Question: I'm trying to cross correlate two sets of data, by taking the fourier transform of both and multiplying the conjugate of the first fft with the second fft, before transforming back to time space. In order to test my code, I am comparing the output with the output of numpy.correlate. However, when I plot my code, (restricted to a certain window), it seems the two signals go in opposite directions/are mirrored about zero.
This is what my output looks like

My code:
'''
import numpy as np
import pyplot as plt
phl_data = np.sin(np.arange(0, 10, 0.1))
mlac_data = np.cos(np.arange(0, 10, 0.1))
N = phl_data.size
zeroes = np.zeros(N-1)
phl_data = np.append(phl_data, zeroes)
mlac_data = np.append(mlac_data, zeroes)
# cross-correlate x = phl_data, y = mlac_data:
# take FFTs:
phl_fft = np.fft.fft(phl_data)
mlac_fft = np.fft.fft(mlac_data)
# fft of cross-correlation
Cw = np.conj(phl_fft)*mlac_fft
#Cw = np.fft.fftshift(Cw)
# transform back to time space:
Cxy = np.fft.fftshift(np.fft.ifft(Cw))
times = np.append(np.arange(-N+1, 0, dt),np.arange(0, N, dt))
plt.plot(times, Cxy)
plt.xlim(-250, 250)
# test against convolving:
c = np.correlate(phl_data, mlac_data, mode='same')
plt.plot(times, c)
plt.show()
'''
(both data sets have been padded with N-1 zeroes)
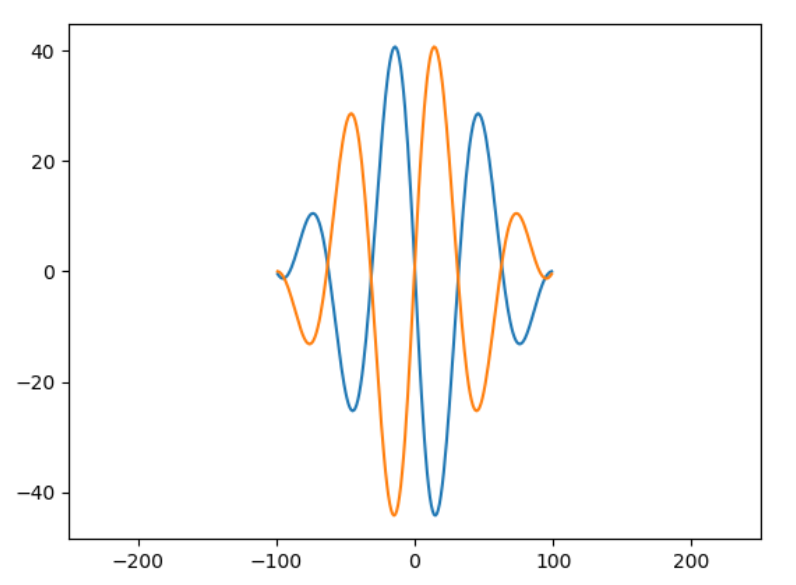
Answer: The <URL> explains this:
> This function computes the correlation as generally defined in signal processing texts:'''
c_{av}[k] = sum_n a[n+k] * conj(v[n])
'''
and:
>
### Notes
The definition of correlation above is not unique and sometimes correlation may be defined differently. Another common definition is:'''
c'_{av}[k] = sum_n a[n] conj(v[n+k])
'''
which is related to 'c_{av}[k]' by 'c'_{av}[k] = c_{av}[-k]'.
Thus, there is not a unique definition, and the two common definitions lead to a reversed output.